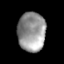
Tissue: skin
Cell type: Epithelial cells
Senescence score: 0.2163
Nuclear area (px): 1068
Mean DAPI intensity: 148.761